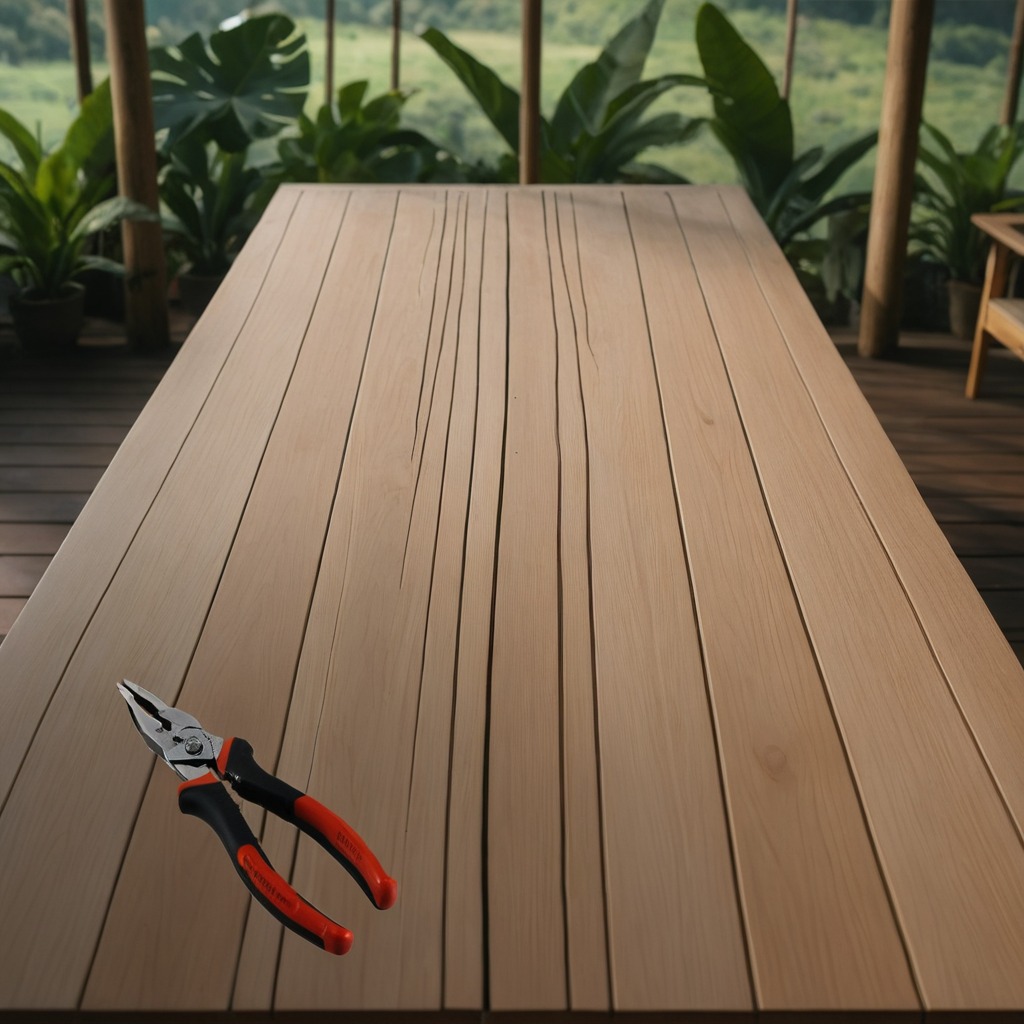
A plier is lying on a wooden table in a jungle field workshop tent.